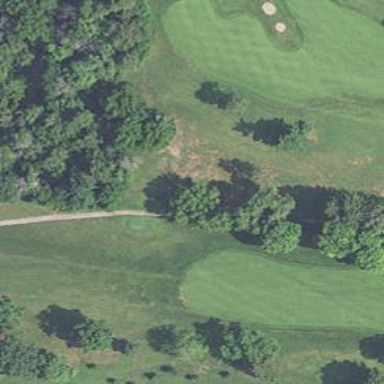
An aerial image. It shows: Pathway for golfing.